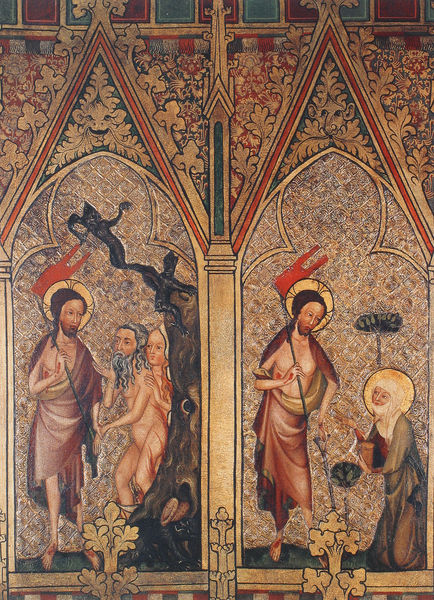
Titel: Retabel aus St. Klara zu Köln
Standort: Köln, Dom (EU - D - NRW)
Schlagwörter: baum, blätter, mann, nackt, umhang, frau, kleid, säule, haube, malerei, alt, bart, baumstamm, gold, gotik, zwei, stab, fahne, flagge, banner, spitz, adam, eva, paradies, krank, knien, gebet, altar, heiligenschein, spitzbogen, christus, jesus, stigma, teufel, segen, segnung, heilige, maria, jesu, szenen, dämonen, schwaz, buchmalerei, dämonn